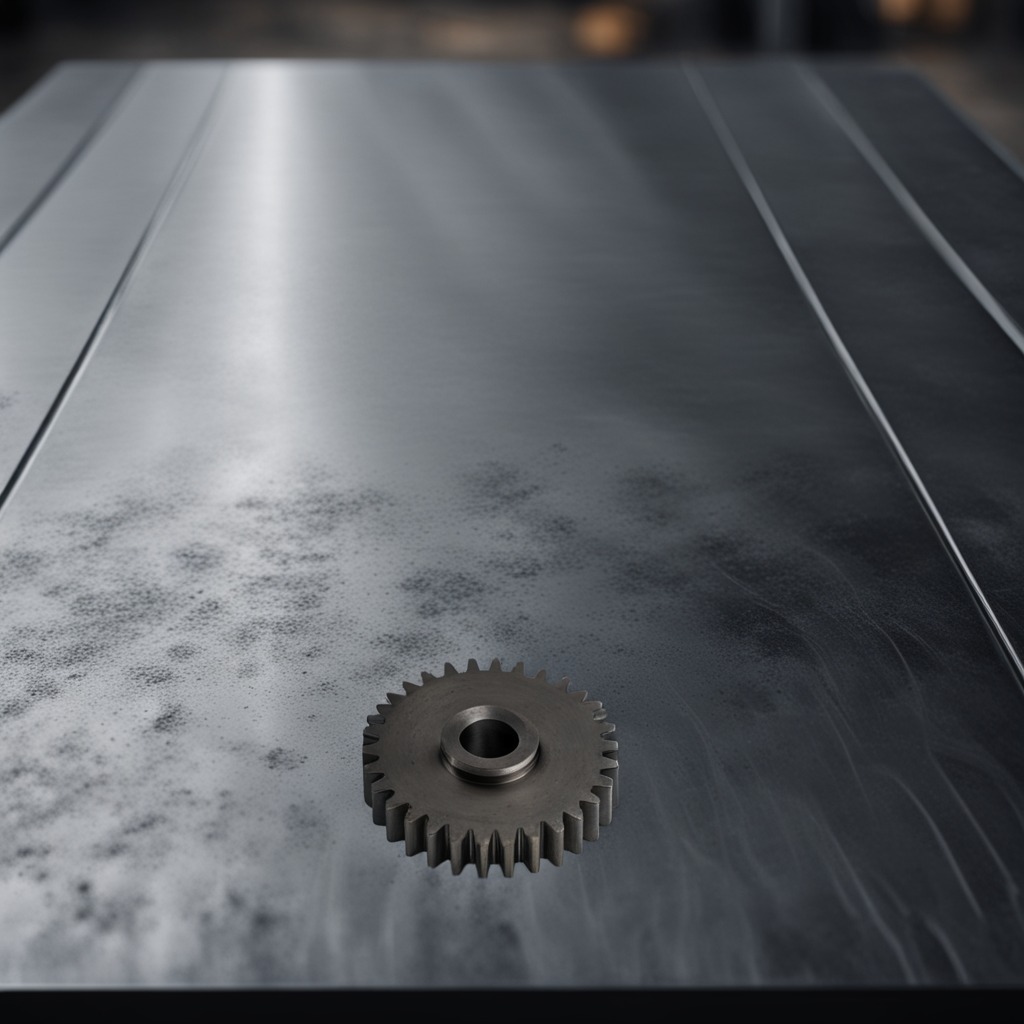
A steel gear with teeth is lying on a cold steel table in a mining workshop.